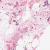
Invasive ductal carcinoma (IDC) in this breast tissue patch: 0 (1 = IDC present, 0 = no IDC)